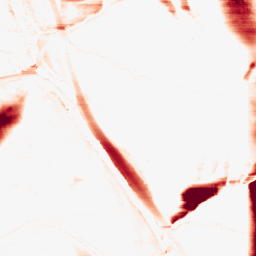
Category: morphological
Decomposition family: morphological_rect
Decomposition parameters: operation: opening
width: 50
height: 5
Upsampling method: lanczos
Upsampling parameters: scale: 2
Upsampling scale: 2